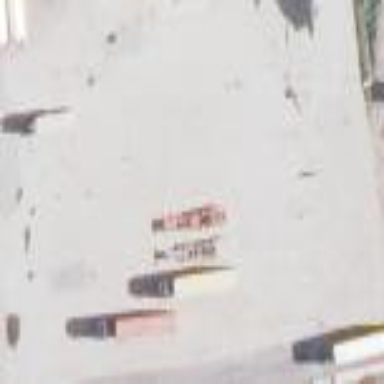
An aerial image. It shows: Parking area with asphalt surface designated for trucks.